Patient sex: F
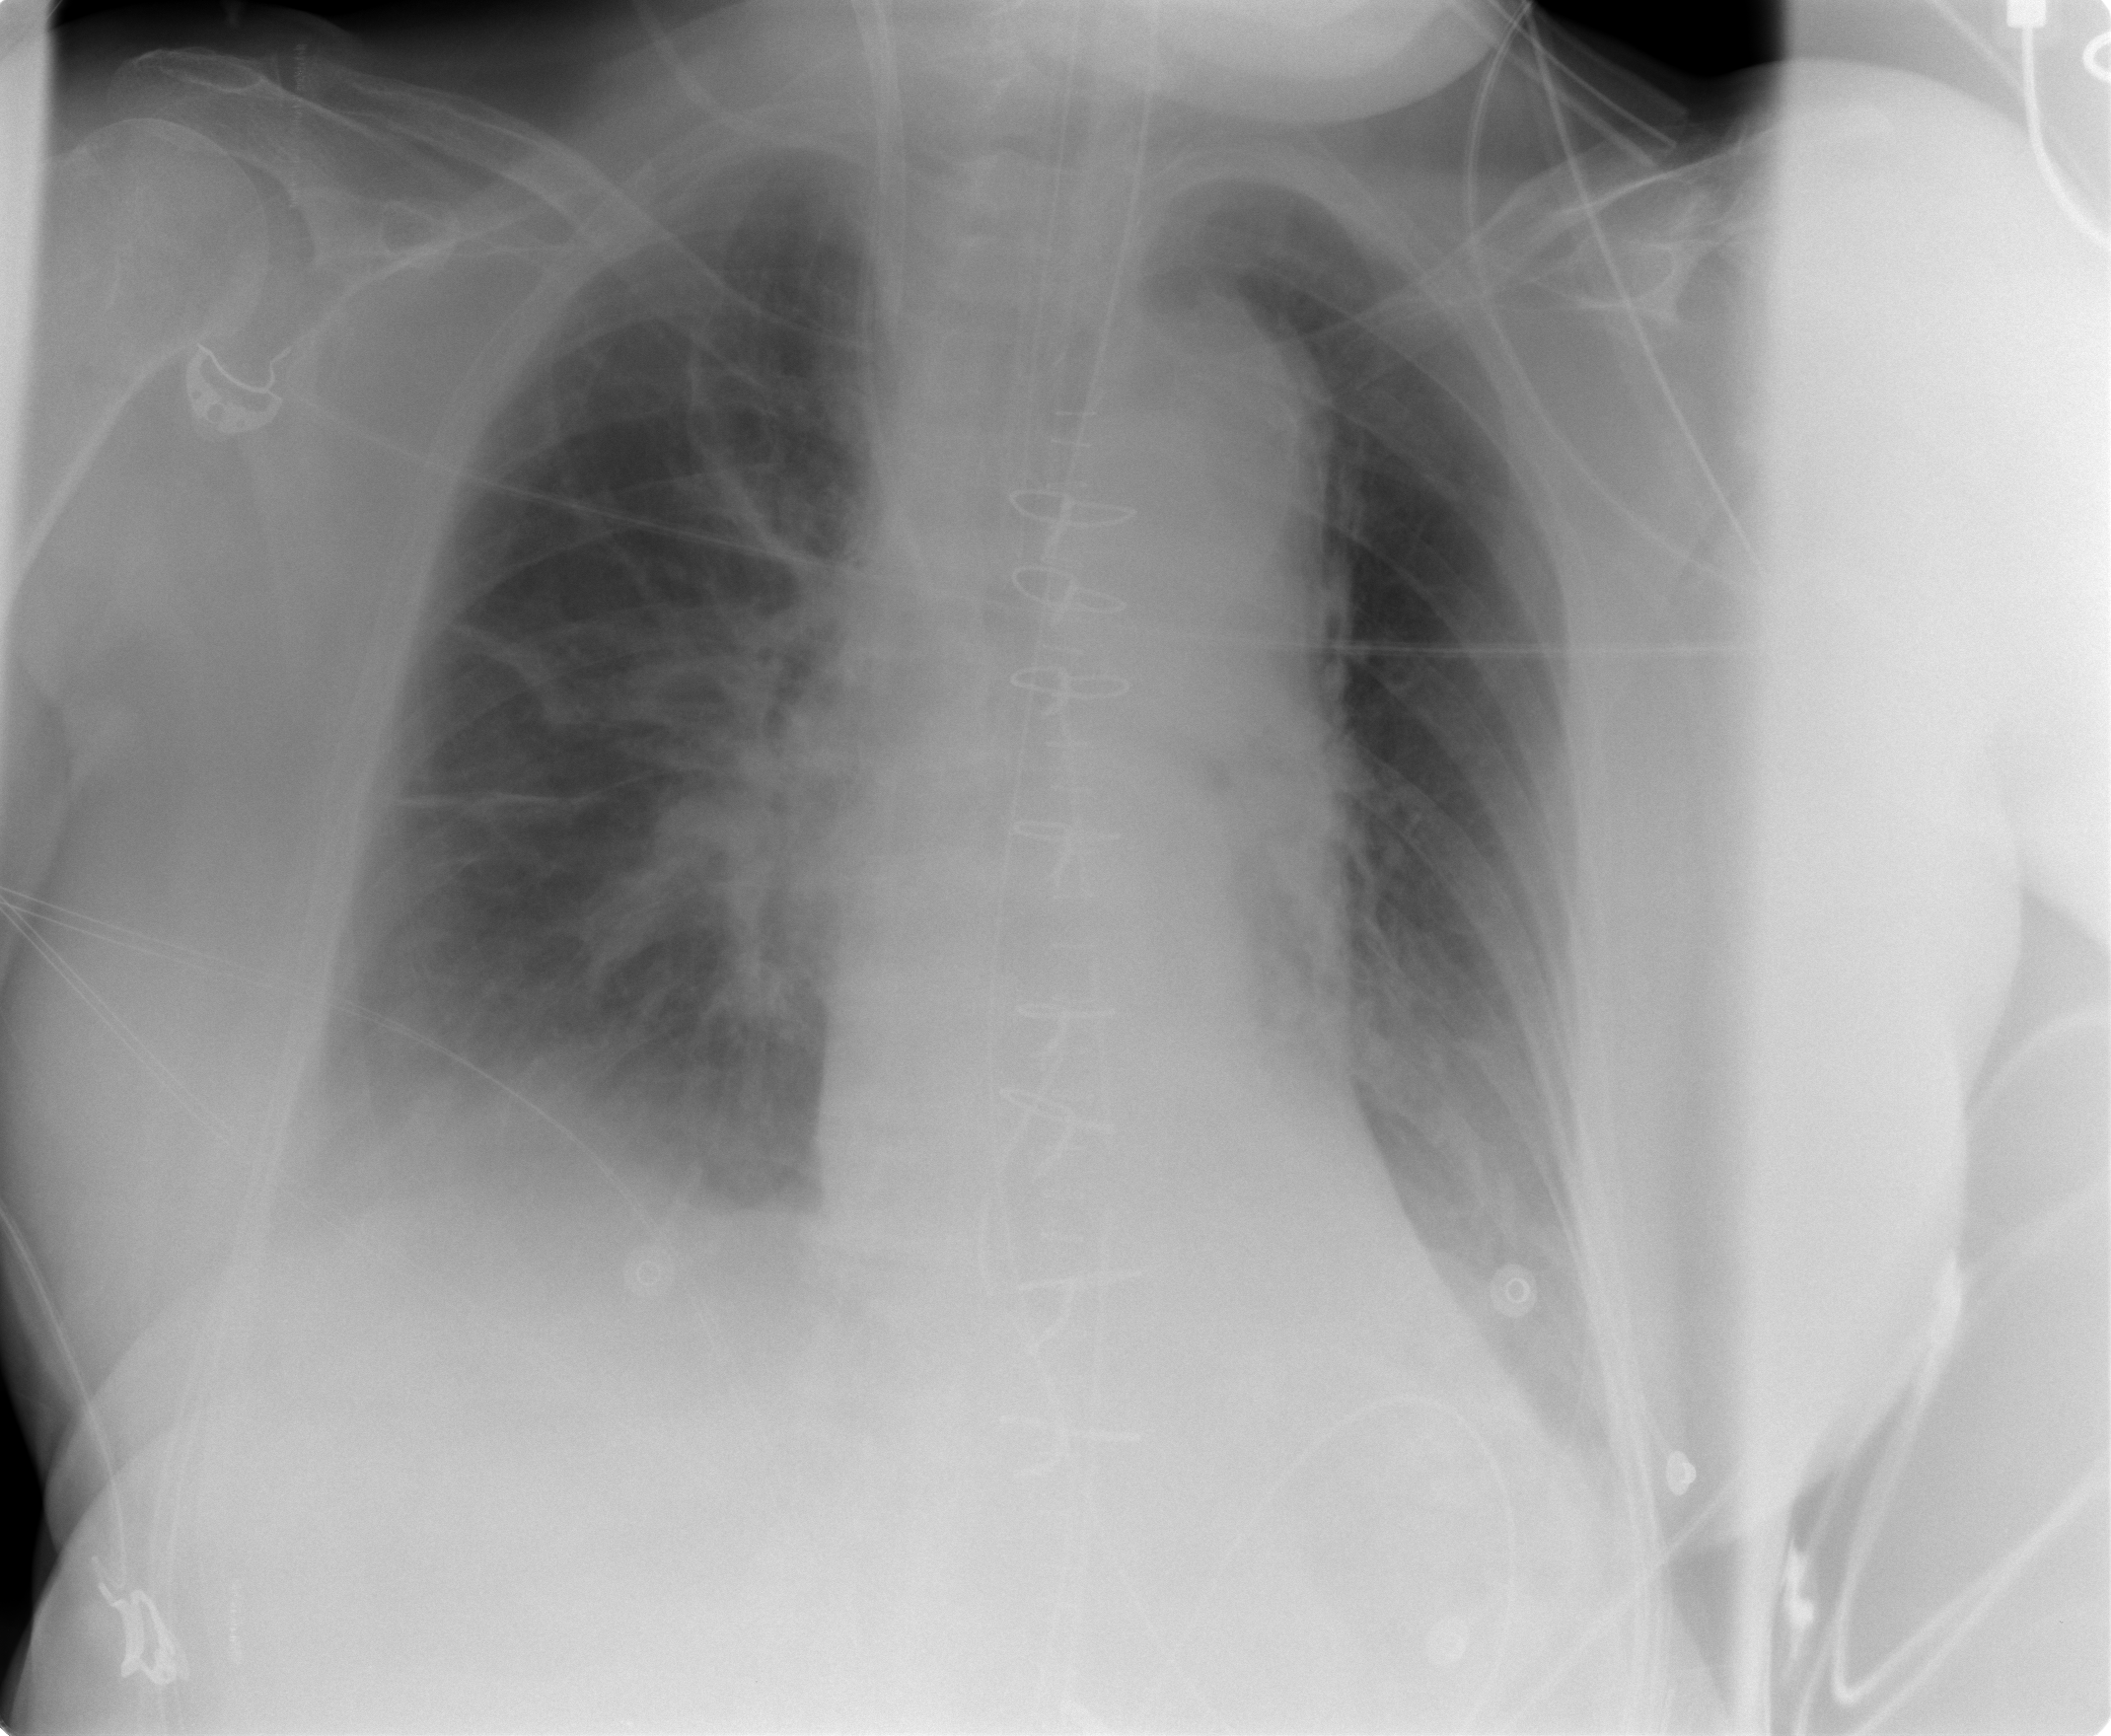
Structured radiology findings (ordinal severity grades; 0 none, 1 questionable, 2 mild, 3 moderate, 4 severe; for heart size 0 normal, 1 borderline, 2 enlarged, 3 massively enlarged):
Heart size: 2
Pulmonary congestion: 2
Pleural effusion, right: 0
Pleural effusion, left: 0
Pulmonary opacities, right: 0
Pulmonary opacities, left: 0
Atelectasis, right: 0
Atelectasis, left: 0